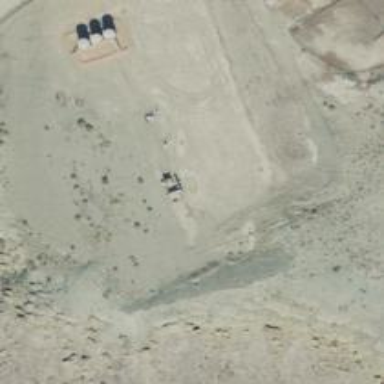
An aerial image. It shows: Petroleum well.